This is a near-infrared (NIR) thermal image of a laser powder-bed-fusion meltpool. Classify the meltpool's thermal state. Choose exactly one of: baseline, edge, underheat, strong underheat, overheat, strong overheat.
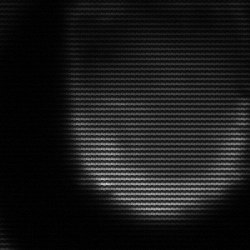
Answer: edge